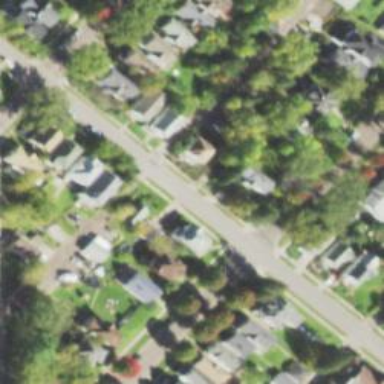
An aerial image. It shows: Alley classified as service road.